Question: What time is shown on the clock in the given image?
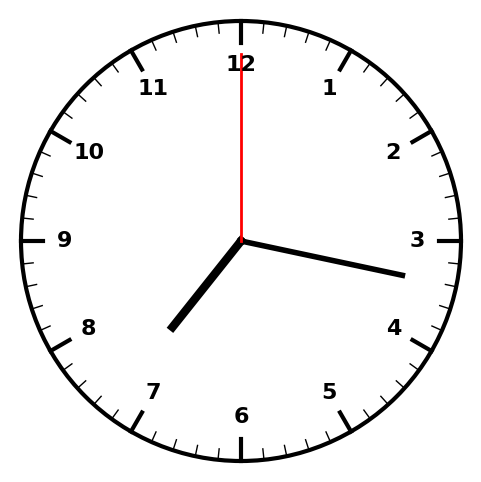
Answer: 07:17:00